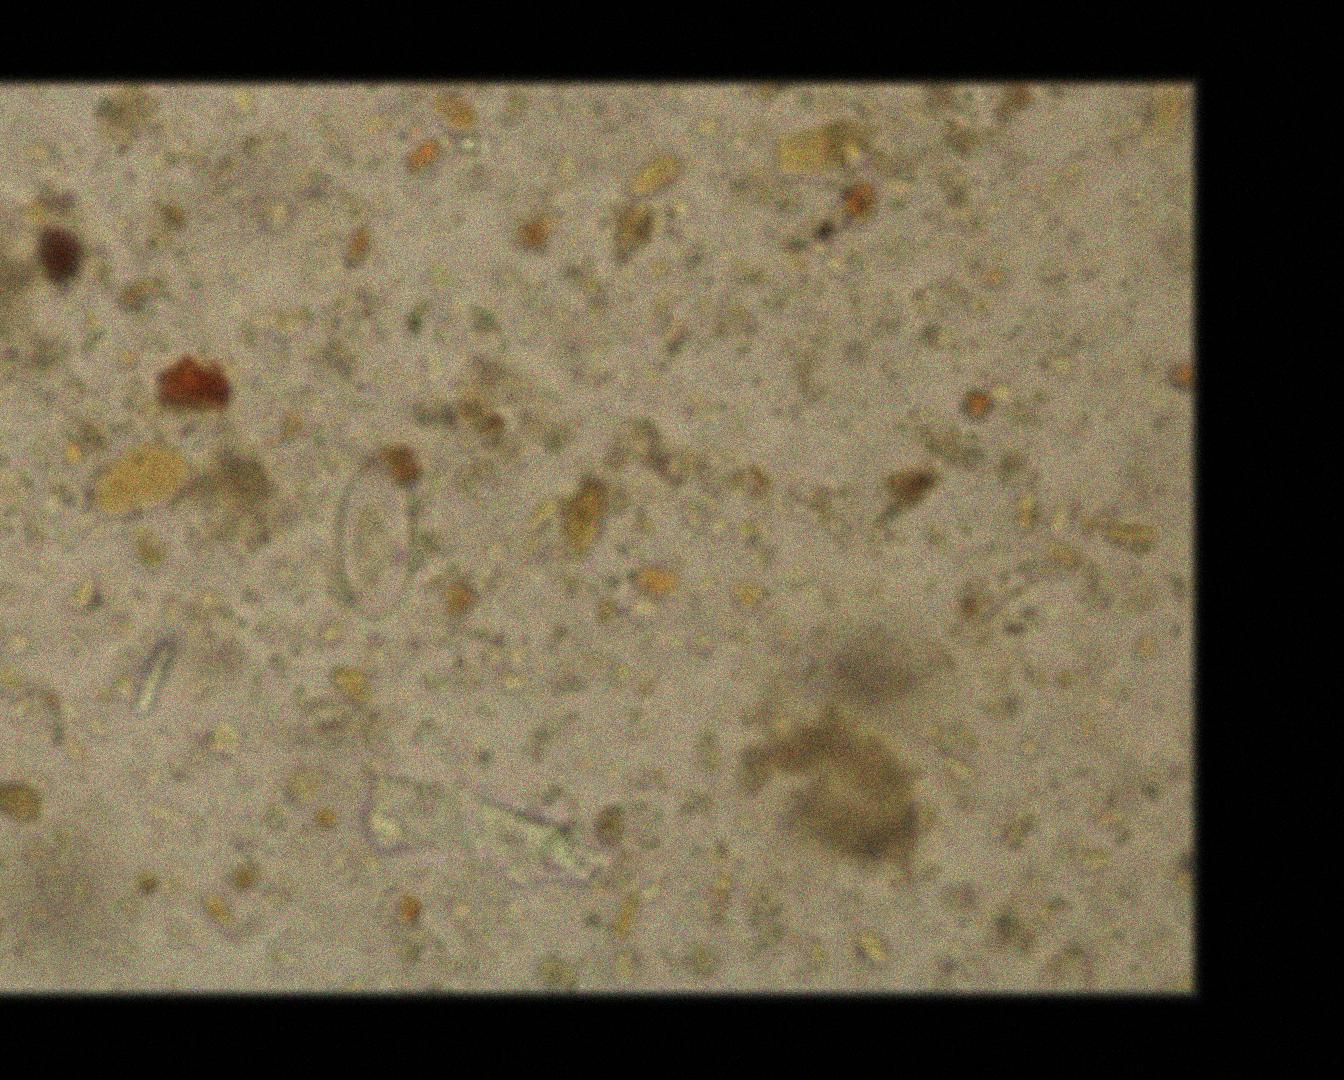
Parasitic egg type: Enterobius vermicularis